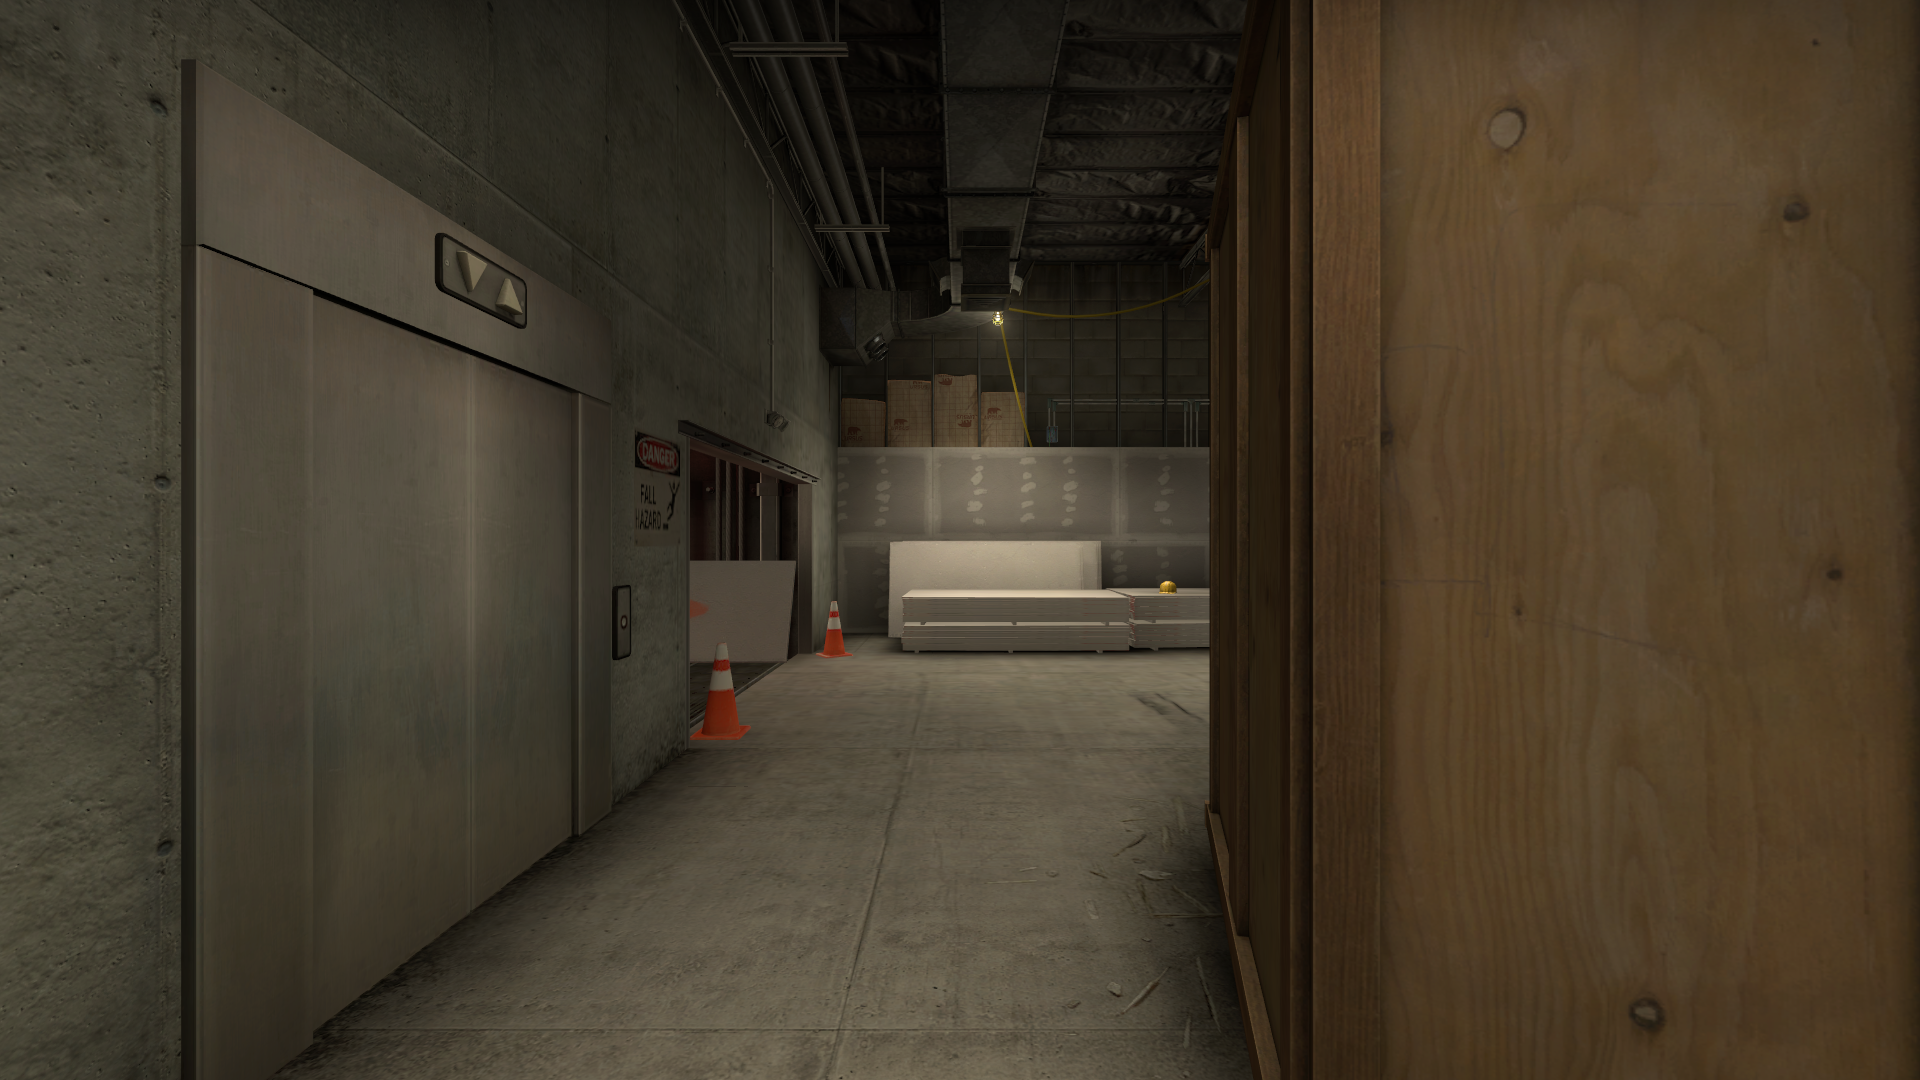
Map: de_vertigo